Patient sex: M
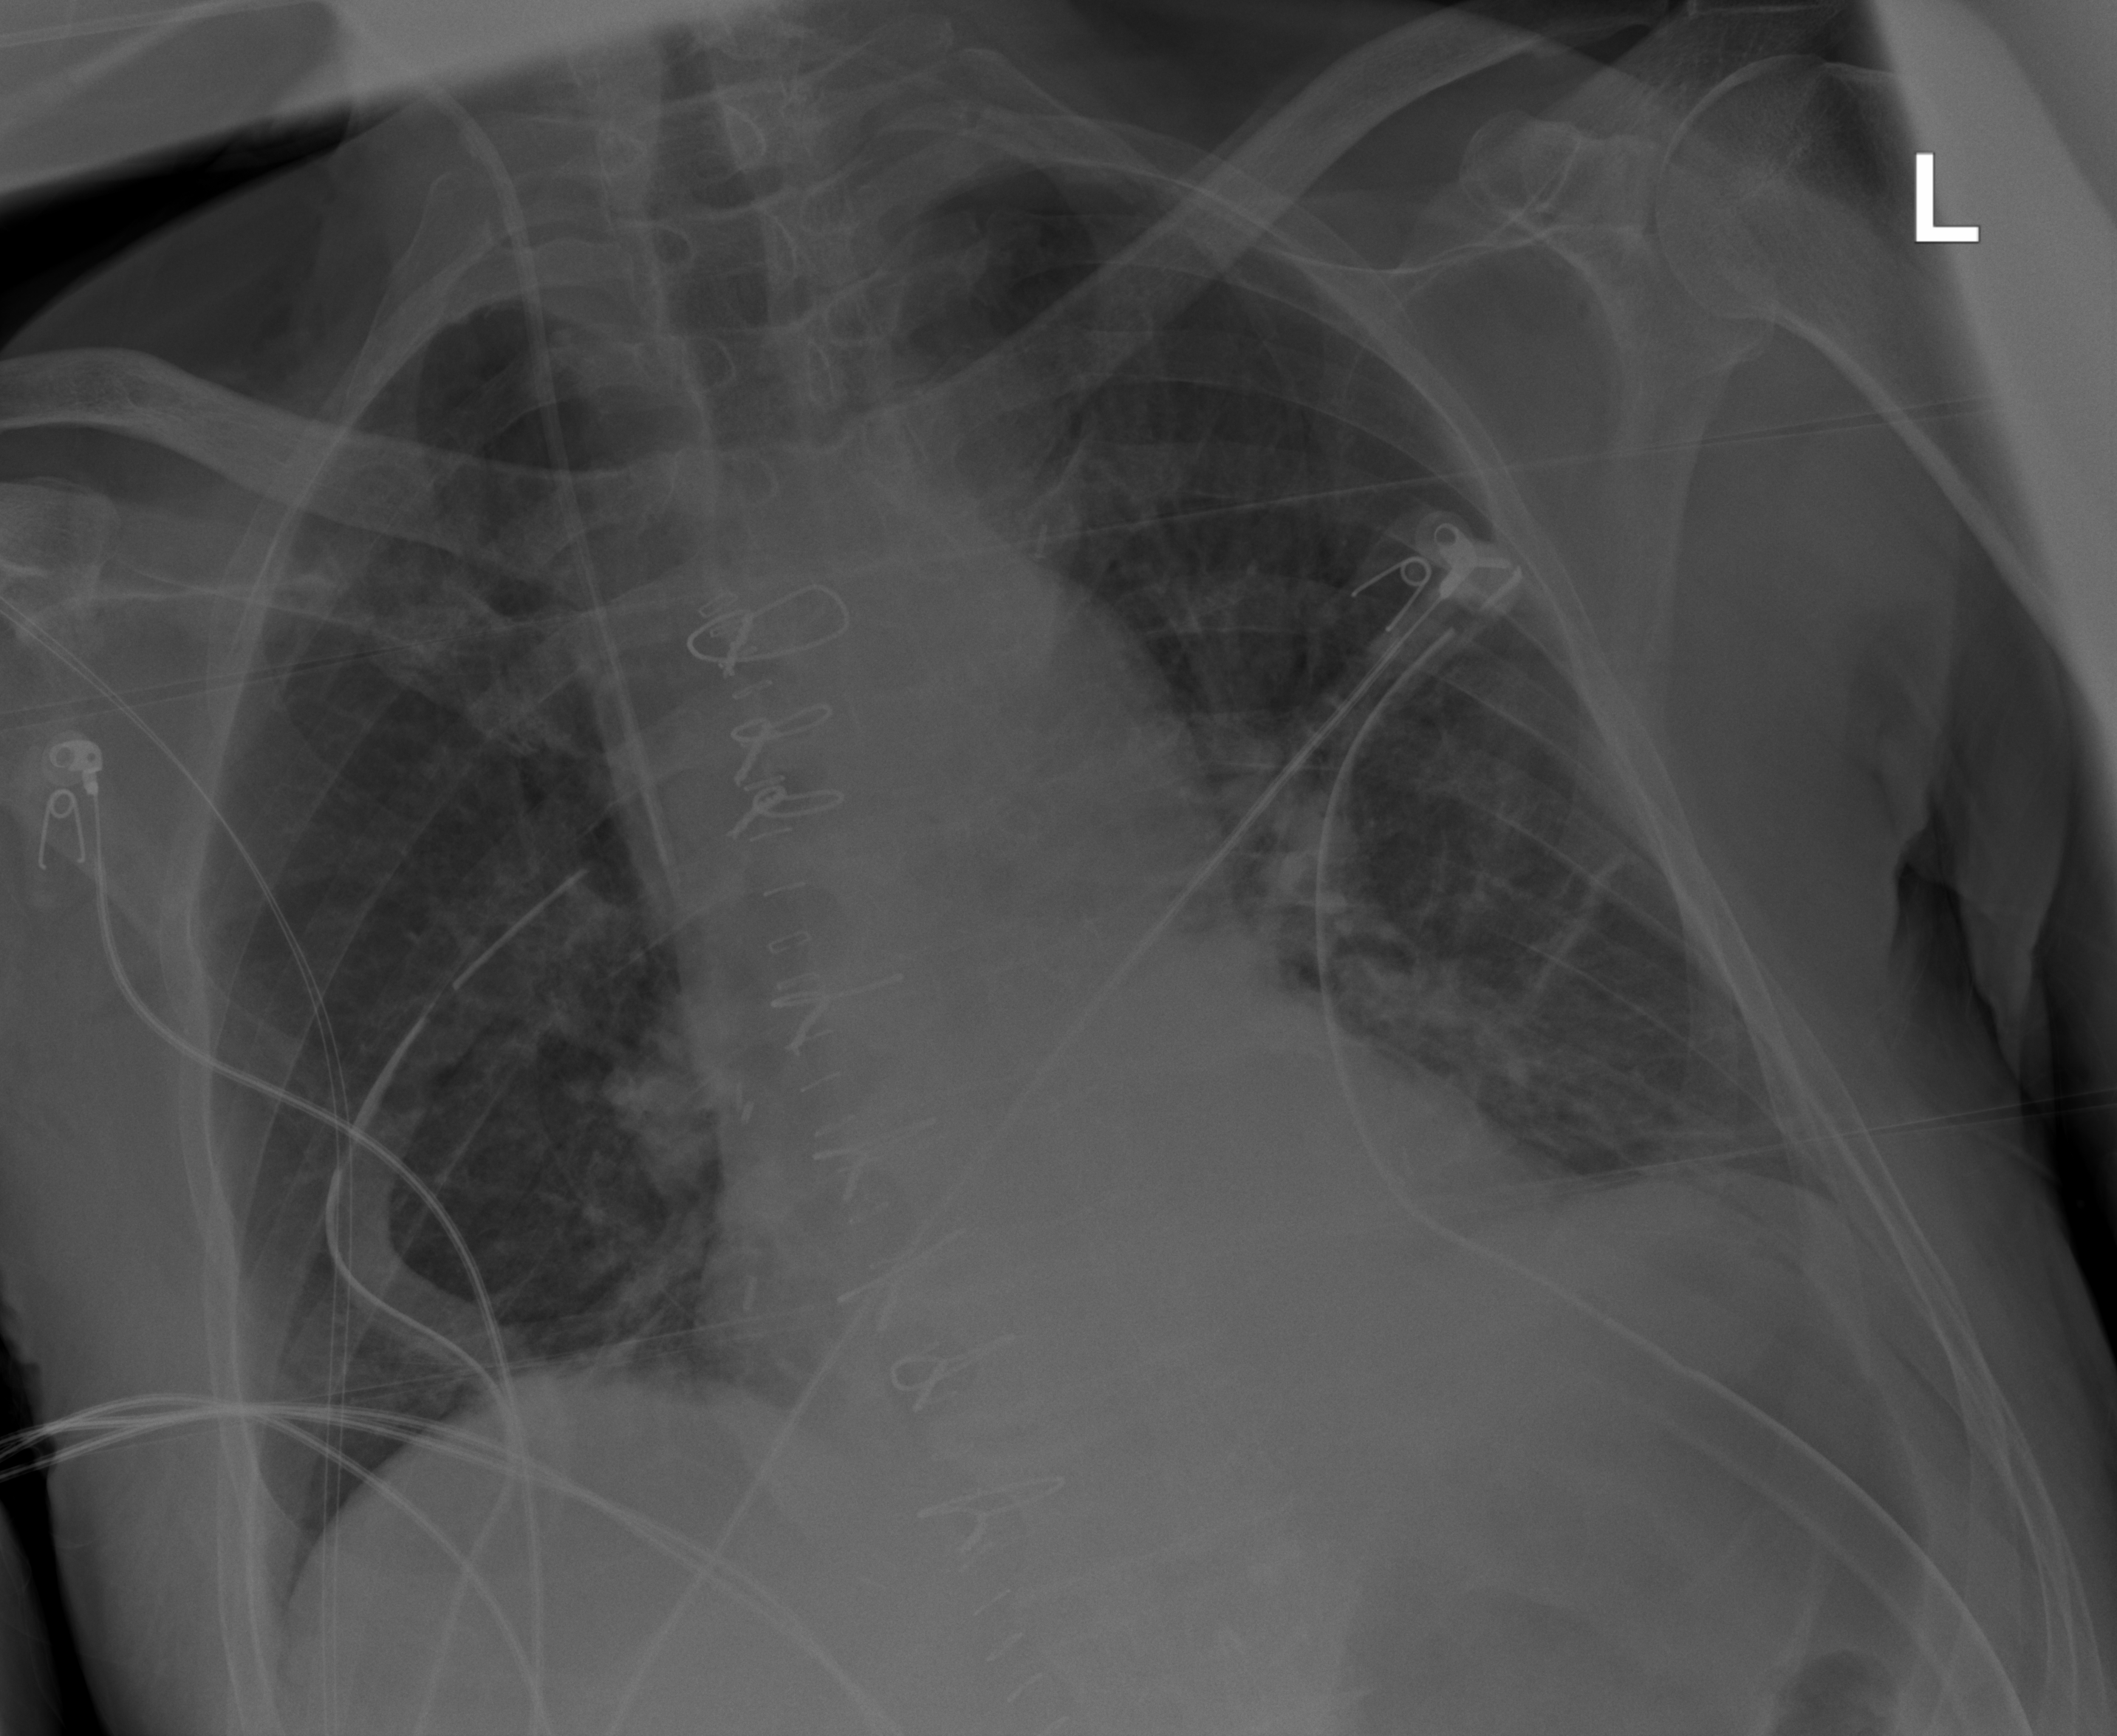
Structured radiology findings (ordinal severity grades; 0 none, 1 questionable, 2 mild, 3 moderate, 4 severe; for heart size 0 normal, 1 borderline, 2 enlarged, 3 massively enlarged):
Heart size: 0
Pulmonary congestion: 2
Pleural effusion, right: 0
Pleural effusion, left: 0
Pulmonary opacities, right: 0
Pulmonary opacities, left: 0
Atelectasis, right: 2
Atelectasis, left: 2